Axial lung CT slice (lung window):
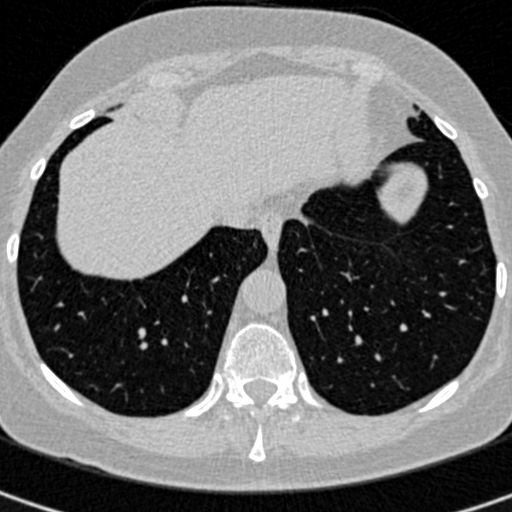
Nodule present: no